Field crop: maize
Growth stage: 2
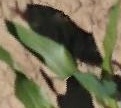
Species: maize